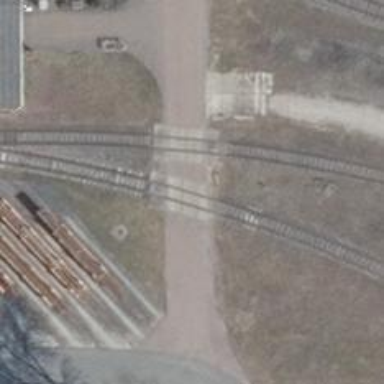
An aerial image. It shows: Railway level crossing.